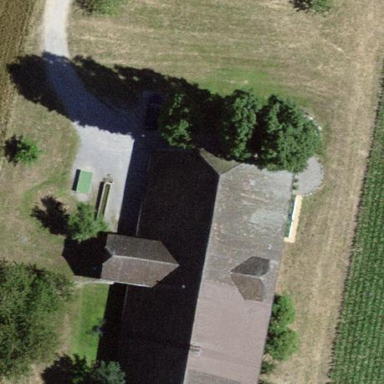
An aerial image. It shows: Farmyard area.